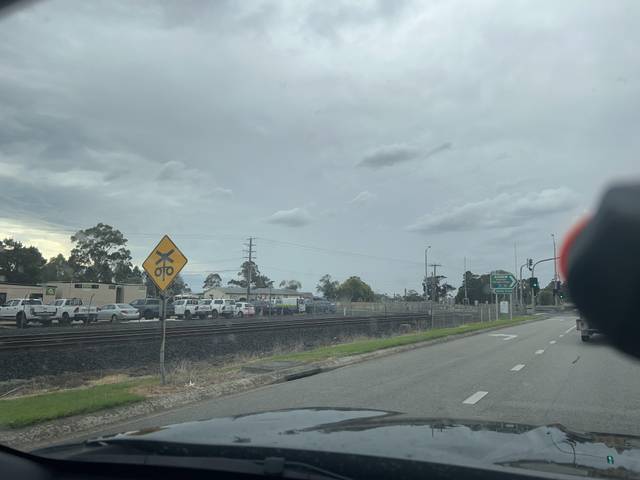
Region: Australia
Coordinates: -38.204, 146.067